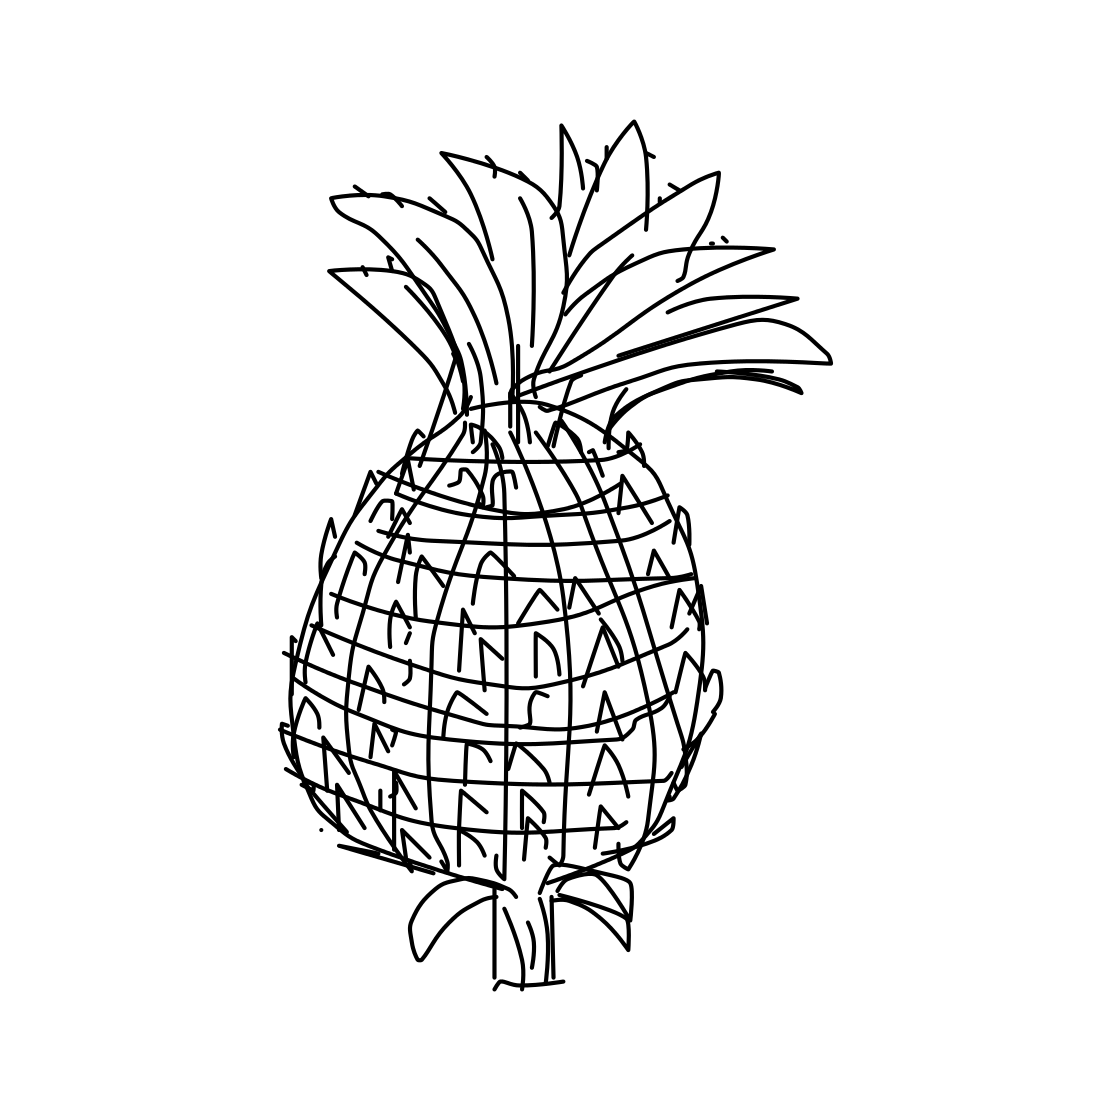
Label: pineapple